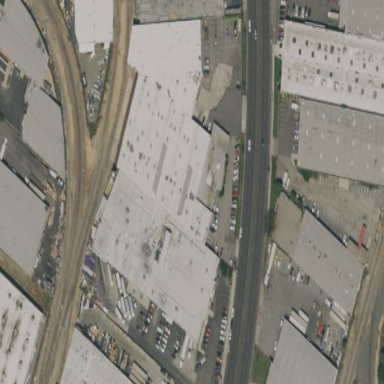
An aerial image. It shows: Warehouse building.